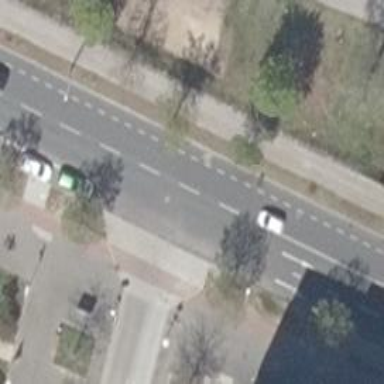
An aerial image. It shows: Secondary road with asphalt surface. It has cycling lane on the left and parking lane on the right.